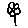
Label: flower